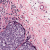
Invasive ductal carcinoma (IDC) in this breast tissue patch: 1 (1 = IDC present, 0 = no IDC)